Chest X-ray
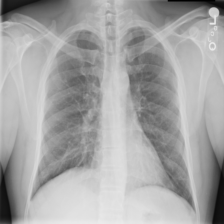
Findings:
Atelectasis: negative
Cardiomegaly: negative
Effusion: negative
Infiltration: negative
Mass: negative
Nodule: negative
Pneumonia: negative
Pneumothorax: negative
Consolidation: negative
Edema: negative
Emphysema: negative
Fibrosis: negative
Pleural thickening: negative
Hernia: negative